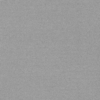
Label: dusty